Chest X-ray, PA view. Patient: 26 years old, sex F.
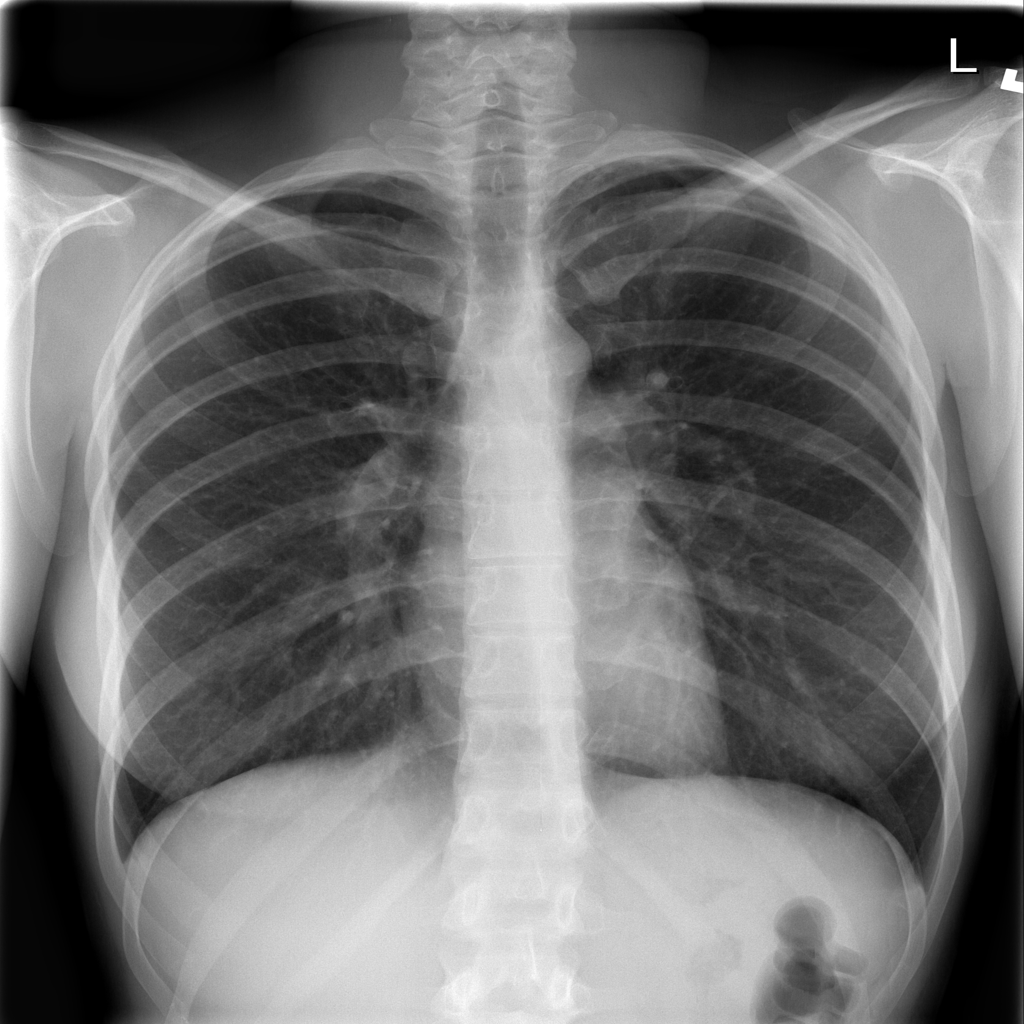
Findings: No Finding